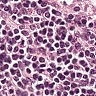
Metastatic tissue present: no